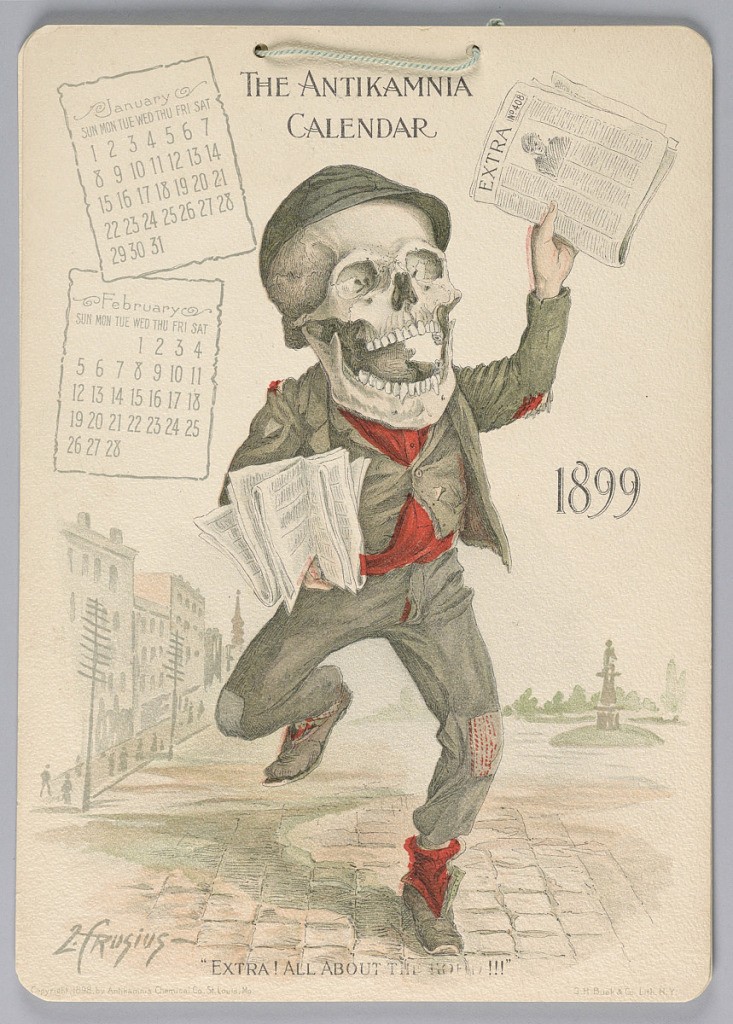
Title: The Antikamnia Calendar, January and February, 1899: "Extra! All About the Roh[...]!!!"
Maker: G. H. Buek & Co., American, active ca. 1899
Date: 1898
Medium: Chromolithograph on paper with string binding
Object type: Calendar
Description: January and February, 1899.